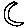
Label: moon